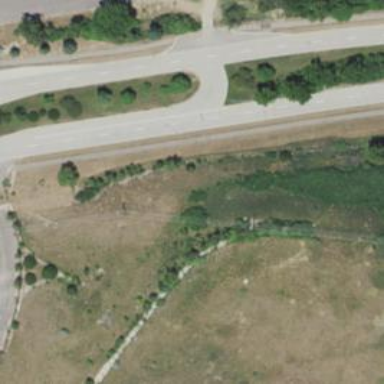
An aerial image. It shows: Path.